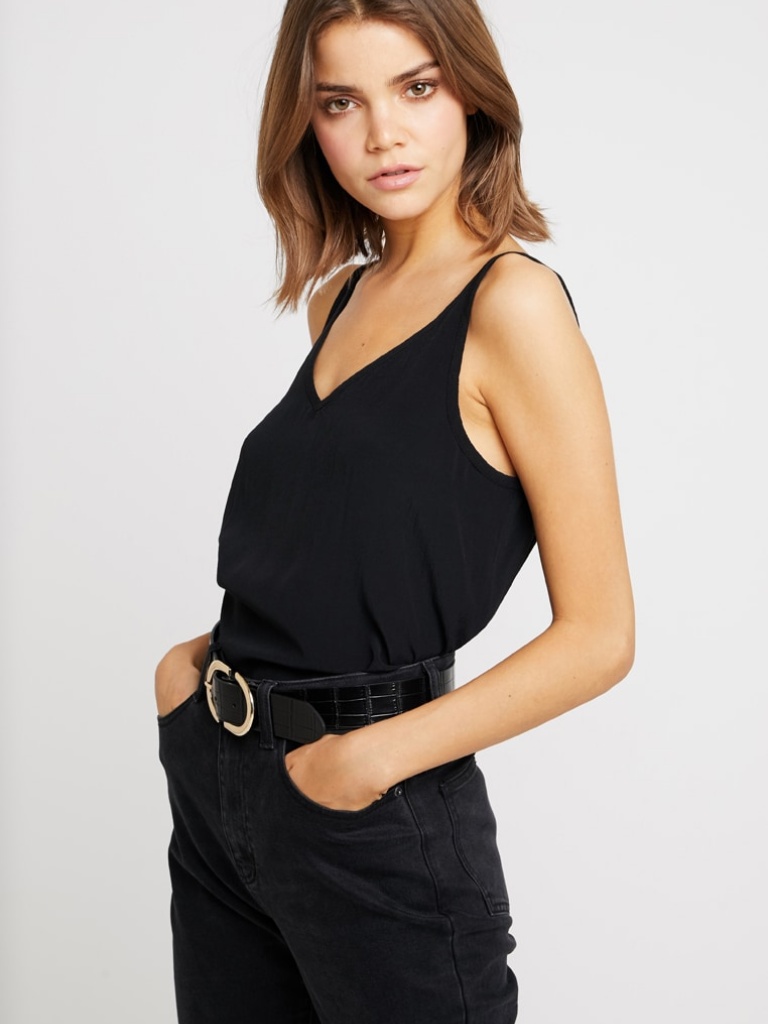
cotton relaxed sleeveless hip length Fully Tucked in v-neck tank